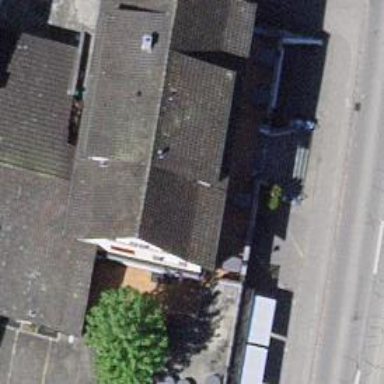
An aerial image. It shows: Restaurant.